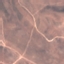
Land use / land cover class: HerbaceousVegetation